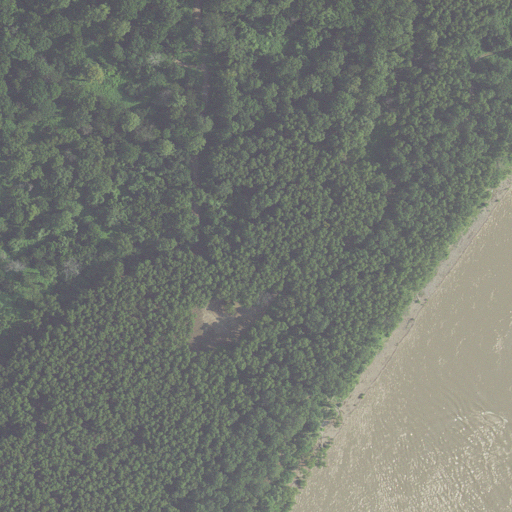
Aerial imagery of levee in Arkansas named Vacluse Revetment containing woody wetlands, open water, and herbaceous wetlands